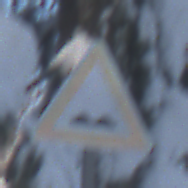
Verkehrszeichen: UnebeneFahrbahn
Umgebung: Outdoor, Nature
Tageszeit: MorningAfternoon
Wetter: Clear
Licht: Natural
Jahreszeit: Winter
Kontrast: LowContrast